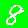
Digit: 8